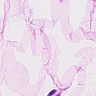
Metastatic tissue present: no